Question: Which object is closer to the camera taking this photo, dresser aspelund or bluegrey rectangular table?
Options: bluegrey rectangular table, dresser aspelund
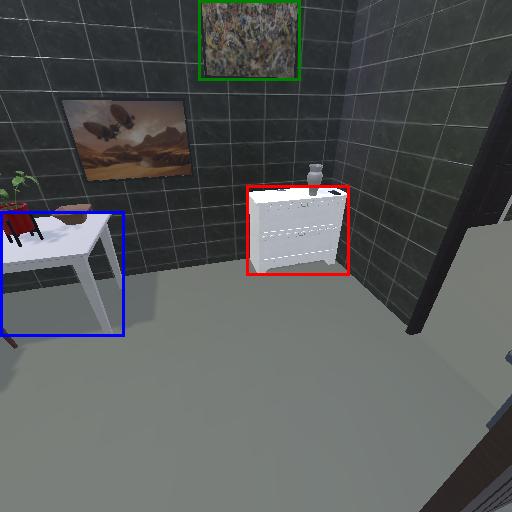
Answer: bluegrey rectangular table